Question: I'm trying to develop two language menu for my application, first language is English and second language is Arabic.
No problem with English but when I display menu in Arabic with RTL the menu name is displayed successfully, however all submenu items are displayed in LTR.
'''
<h:form
dir="#{session.getAttribute('user').locale=='en-US'?'ltr':'rtl'}">
<p:panelMenu style="width:90%;" >
<p:submenu label="#{msg.ControlPanelMenu}"
rendered="#{userAuthneticator.authenticated}">
<p:menuitem value="#{msg.AdministrationMenu}"
action="/admin/index.xhtml" rendered="#{user.type==1}"
ajax="false" />
<p:menuitem value="#{msg.TodayActivities}"
action="#{userActivity.prepareView()}" ajax="false" />
<p:menuitem value="#{msg.ChangePasswordMenu}"
action="#{userUtils.prepareView()}" ajax="false" />
<p:menuitem value="#{msg.ChangeLang}"
action="#{userUtils.changeLanguage()}" ajax="false" />
<p:menuitem value="#{msg.LogoutMenu}"
action="#{userAuthneticator.logout()}" ajax="false"
onclick="if (!confirm('#{msg.ConfirmLogout}'))
return false" />
</p:submenu>
'''
This is the <URL> of the menu in RTL:

How can I make the menu items displayed in RTL correctly ?
Thanks.
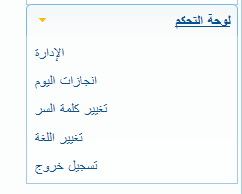
Answer: You can add the following code to your page. you need to do it manually by manipulating css.
'''
<p:outputPanel rendered="#{session.getAttribute('user').locale!='en-US'}">
<style>
.ui-panelmenu .ui-menuitem-text,.ui-panelmenu .ui-menuitem-text {
float: right !important;
}
</style>
</p:outputPanel>
'''